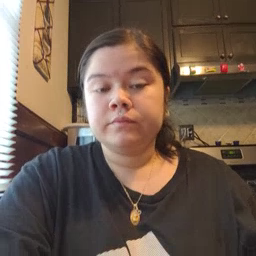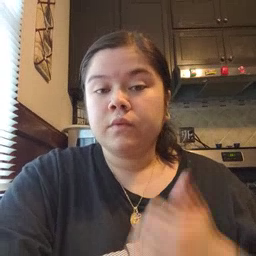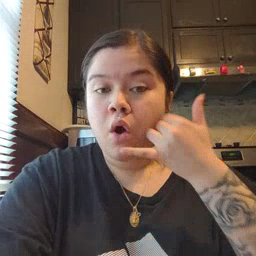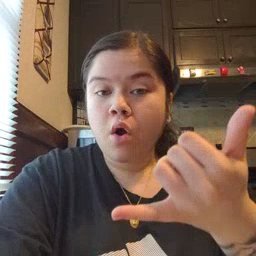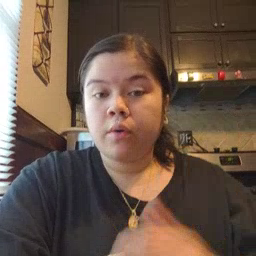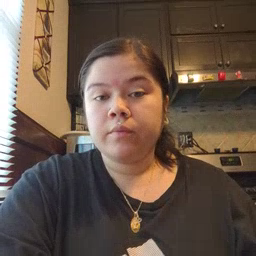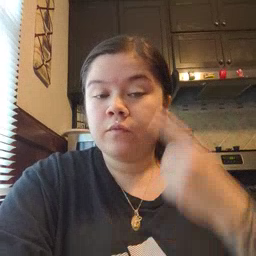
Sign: callonphone